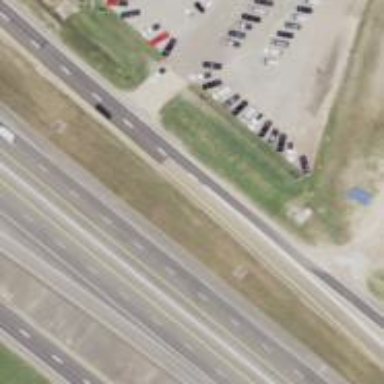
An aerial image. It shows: Tertiary road with frontage road along it.